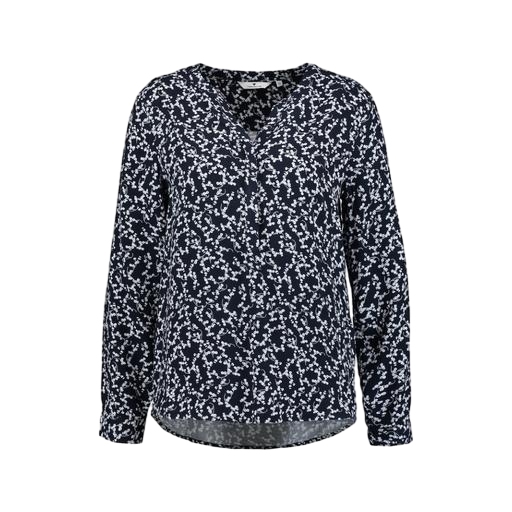
blue floral-print shirt, blue mila floral-print shirt, blue leaf-print blouse, white background